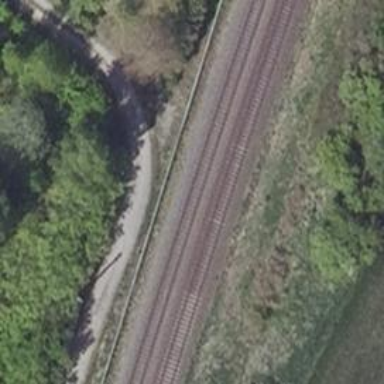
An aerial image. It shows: Gravel track with grade 2 quality.